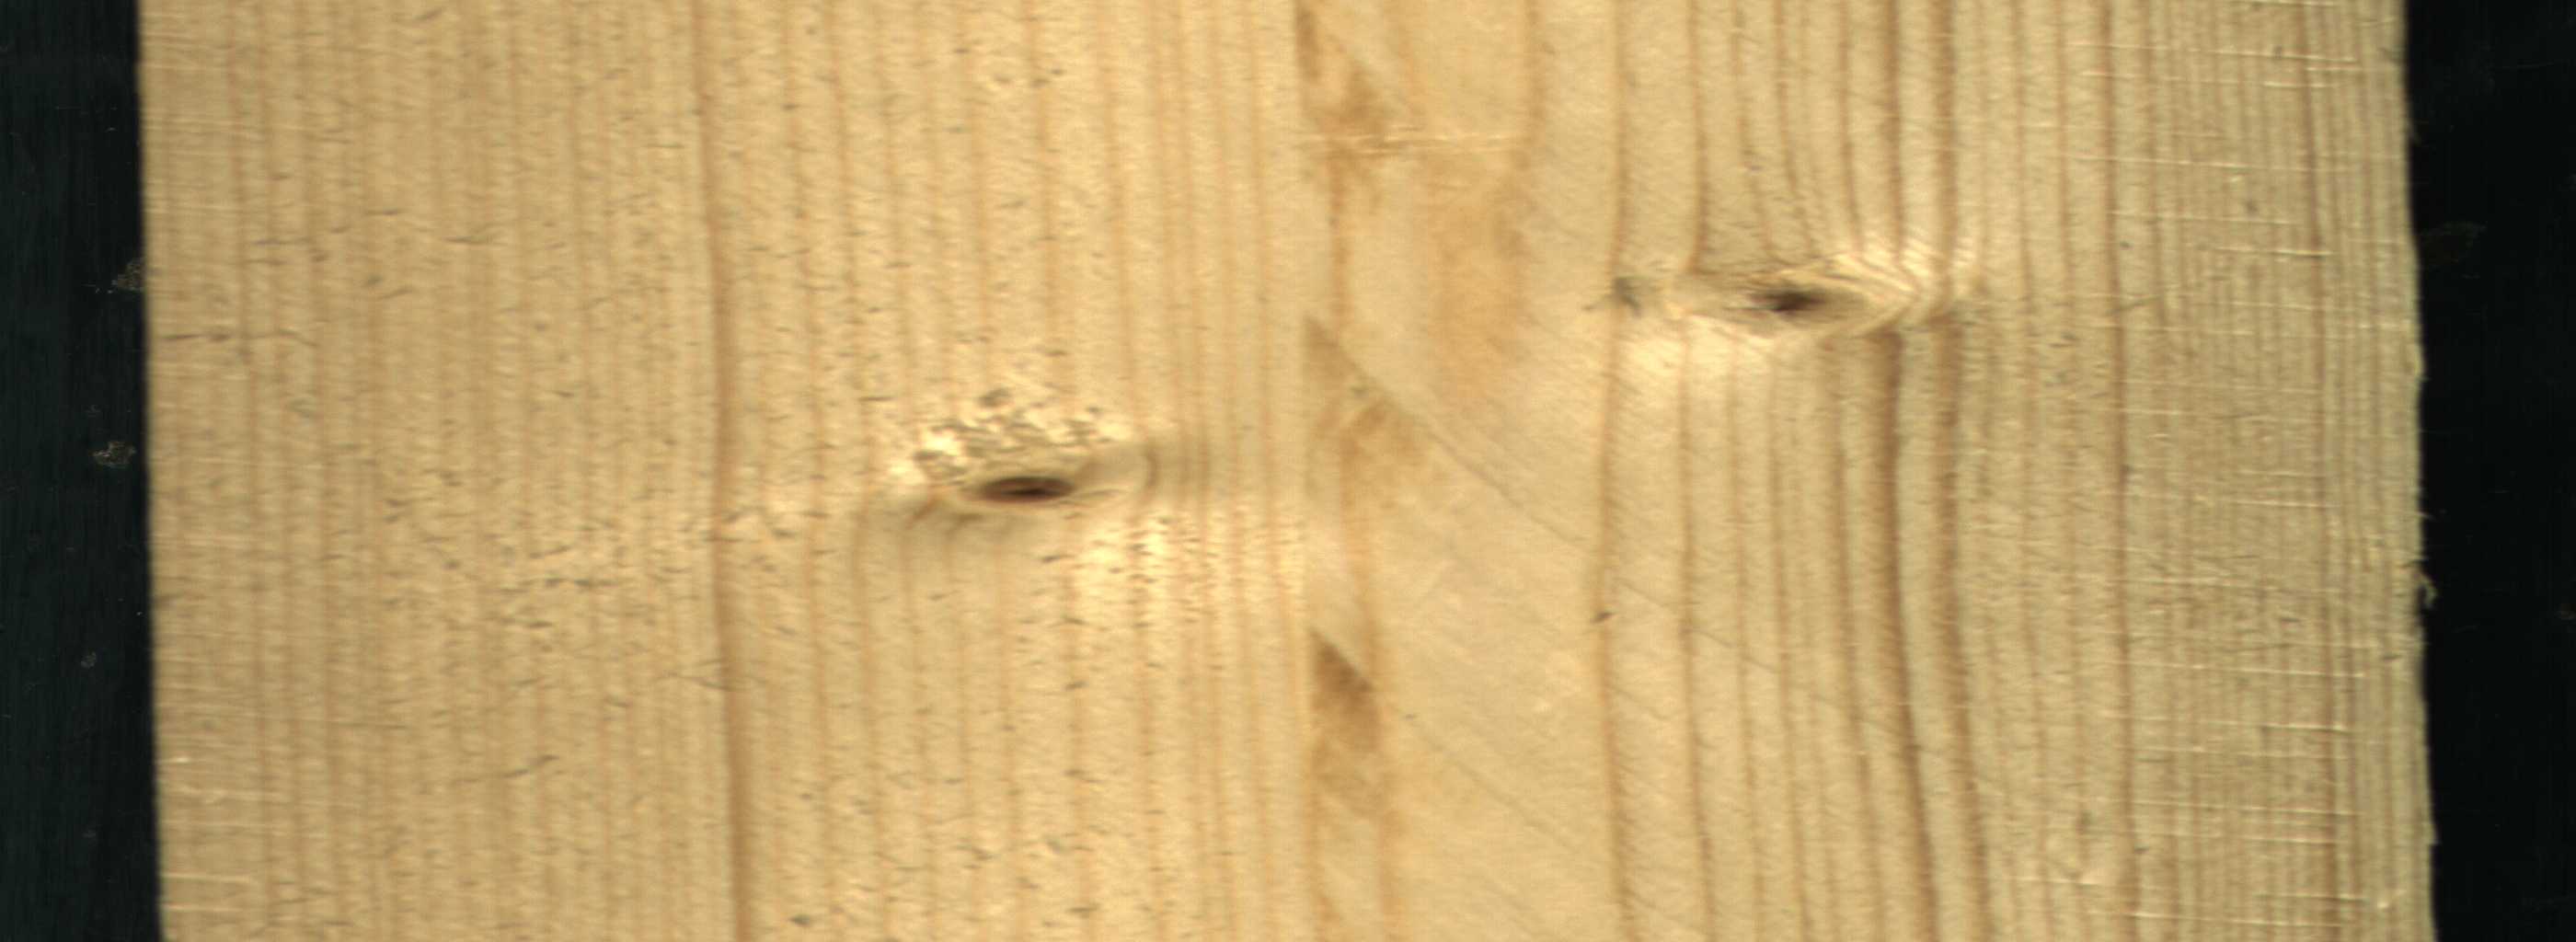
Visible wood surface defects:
Dead_Knot
Live_Knot